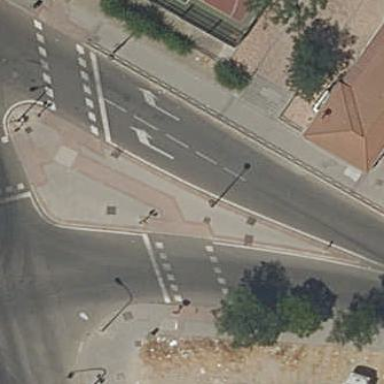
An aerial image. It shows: Kerb barrier with traffic calming island.